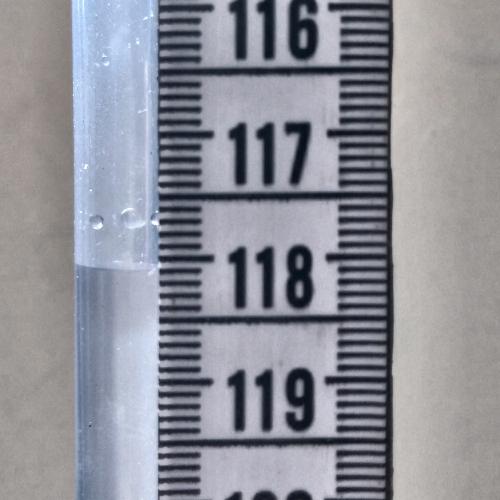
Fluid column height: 118.1 cm